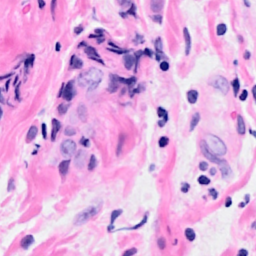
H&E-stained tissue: Breast